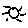
Label: sun